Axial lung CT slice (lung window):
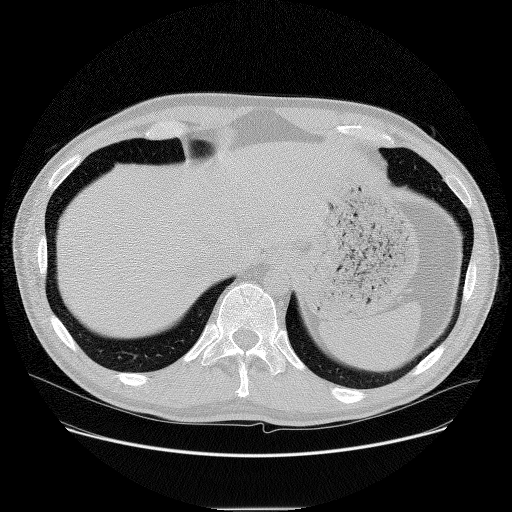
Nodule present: no